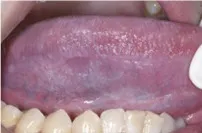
Irregular pink to purplish flat-topped papules and plaques with hyperpigmentation on the palms and dorsum of the hands and soles of the feet (G-L). Symmetrical papular white streaks with mild erosions and congestion on the oral mucosa and the inside of the upper and lower lips, and reticular white streaks consistent with Wickham's streaks could be seen on the ventral part of the tongue and lips bilaterally.
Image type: pathology (fish)